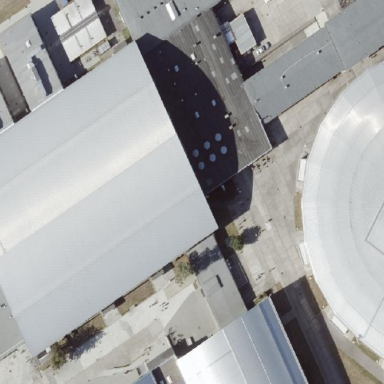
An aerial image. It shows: Building designated as sports hall for ice hockey.